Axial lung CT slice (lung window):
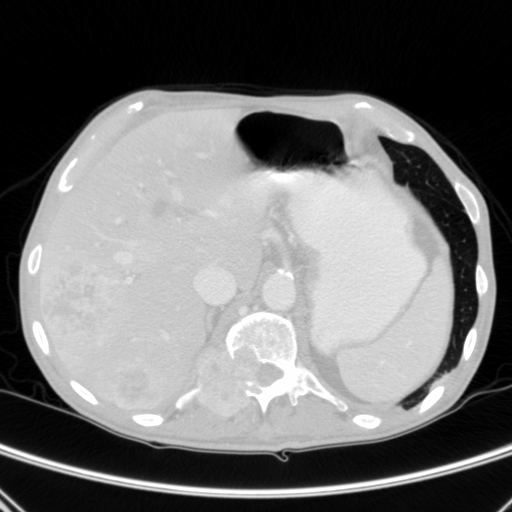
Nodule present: no